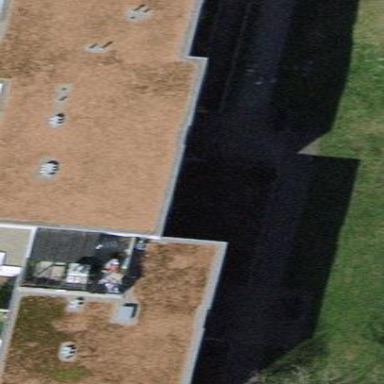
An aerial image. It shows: Flat-roofed apartment building.